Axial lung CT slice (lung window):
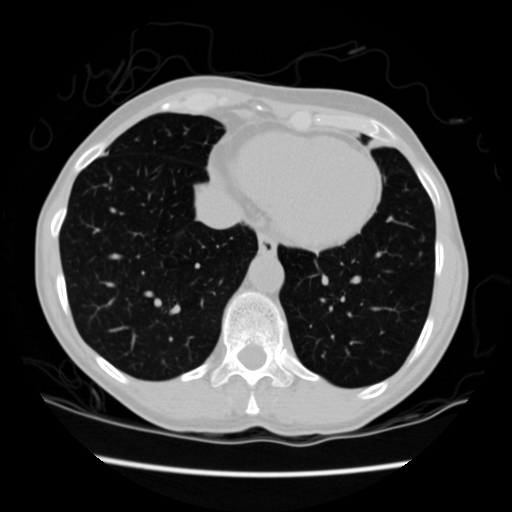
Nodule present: no